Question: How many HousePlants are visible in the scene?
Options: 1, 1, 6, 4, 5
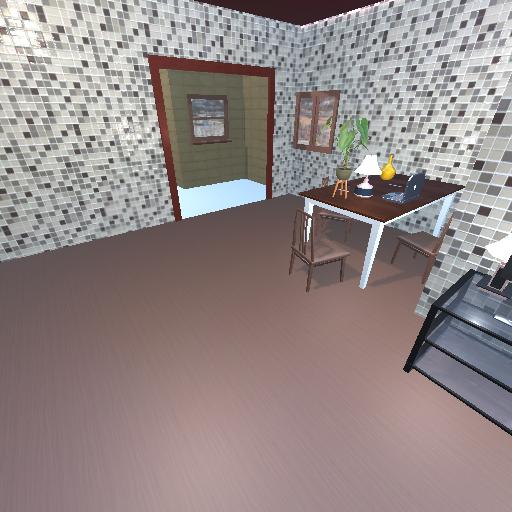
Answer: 1